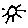
Label: sun